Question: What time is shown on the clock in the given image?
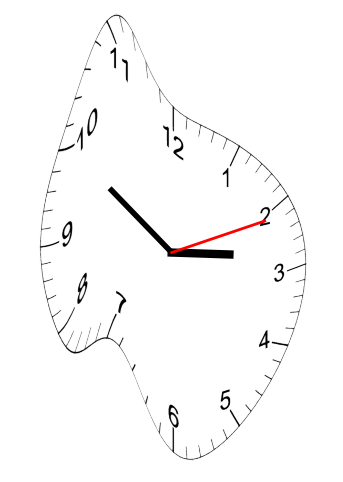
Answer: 02:50:11